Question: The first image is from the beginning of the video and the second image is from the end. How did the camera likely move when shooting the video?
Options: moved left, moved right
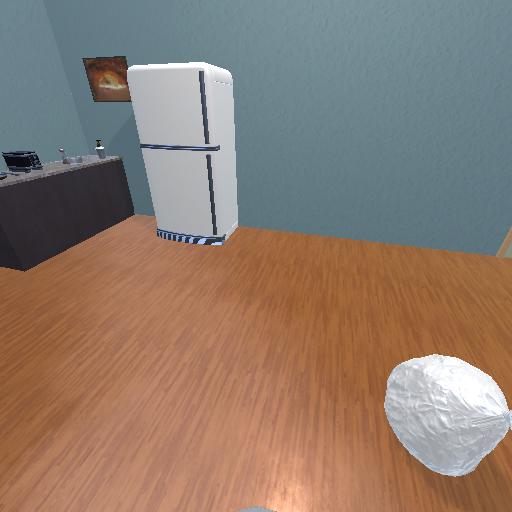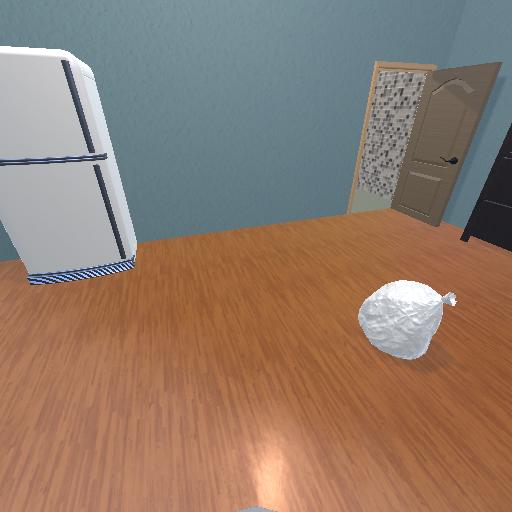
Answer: moved left